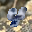
Label: 4